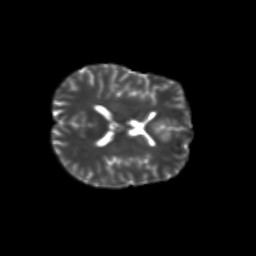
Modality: T2w
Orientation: axial
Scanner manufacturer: siemens
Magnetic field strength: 3 T
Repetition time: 9.2 s
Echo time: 0.084 s